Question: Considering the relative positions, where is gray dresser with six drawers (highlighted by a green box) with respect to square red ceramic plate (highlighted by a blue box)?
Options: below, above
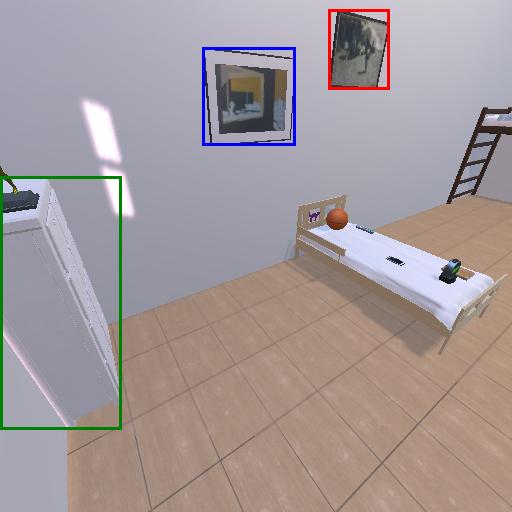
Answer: below